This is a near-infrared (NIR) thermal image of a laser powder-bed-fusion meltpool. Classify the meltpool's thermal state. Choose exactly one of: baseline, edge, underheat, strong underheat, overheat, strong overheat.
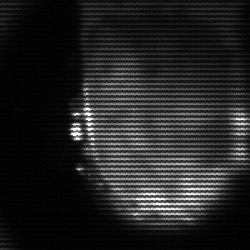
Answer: baseline